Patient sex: M
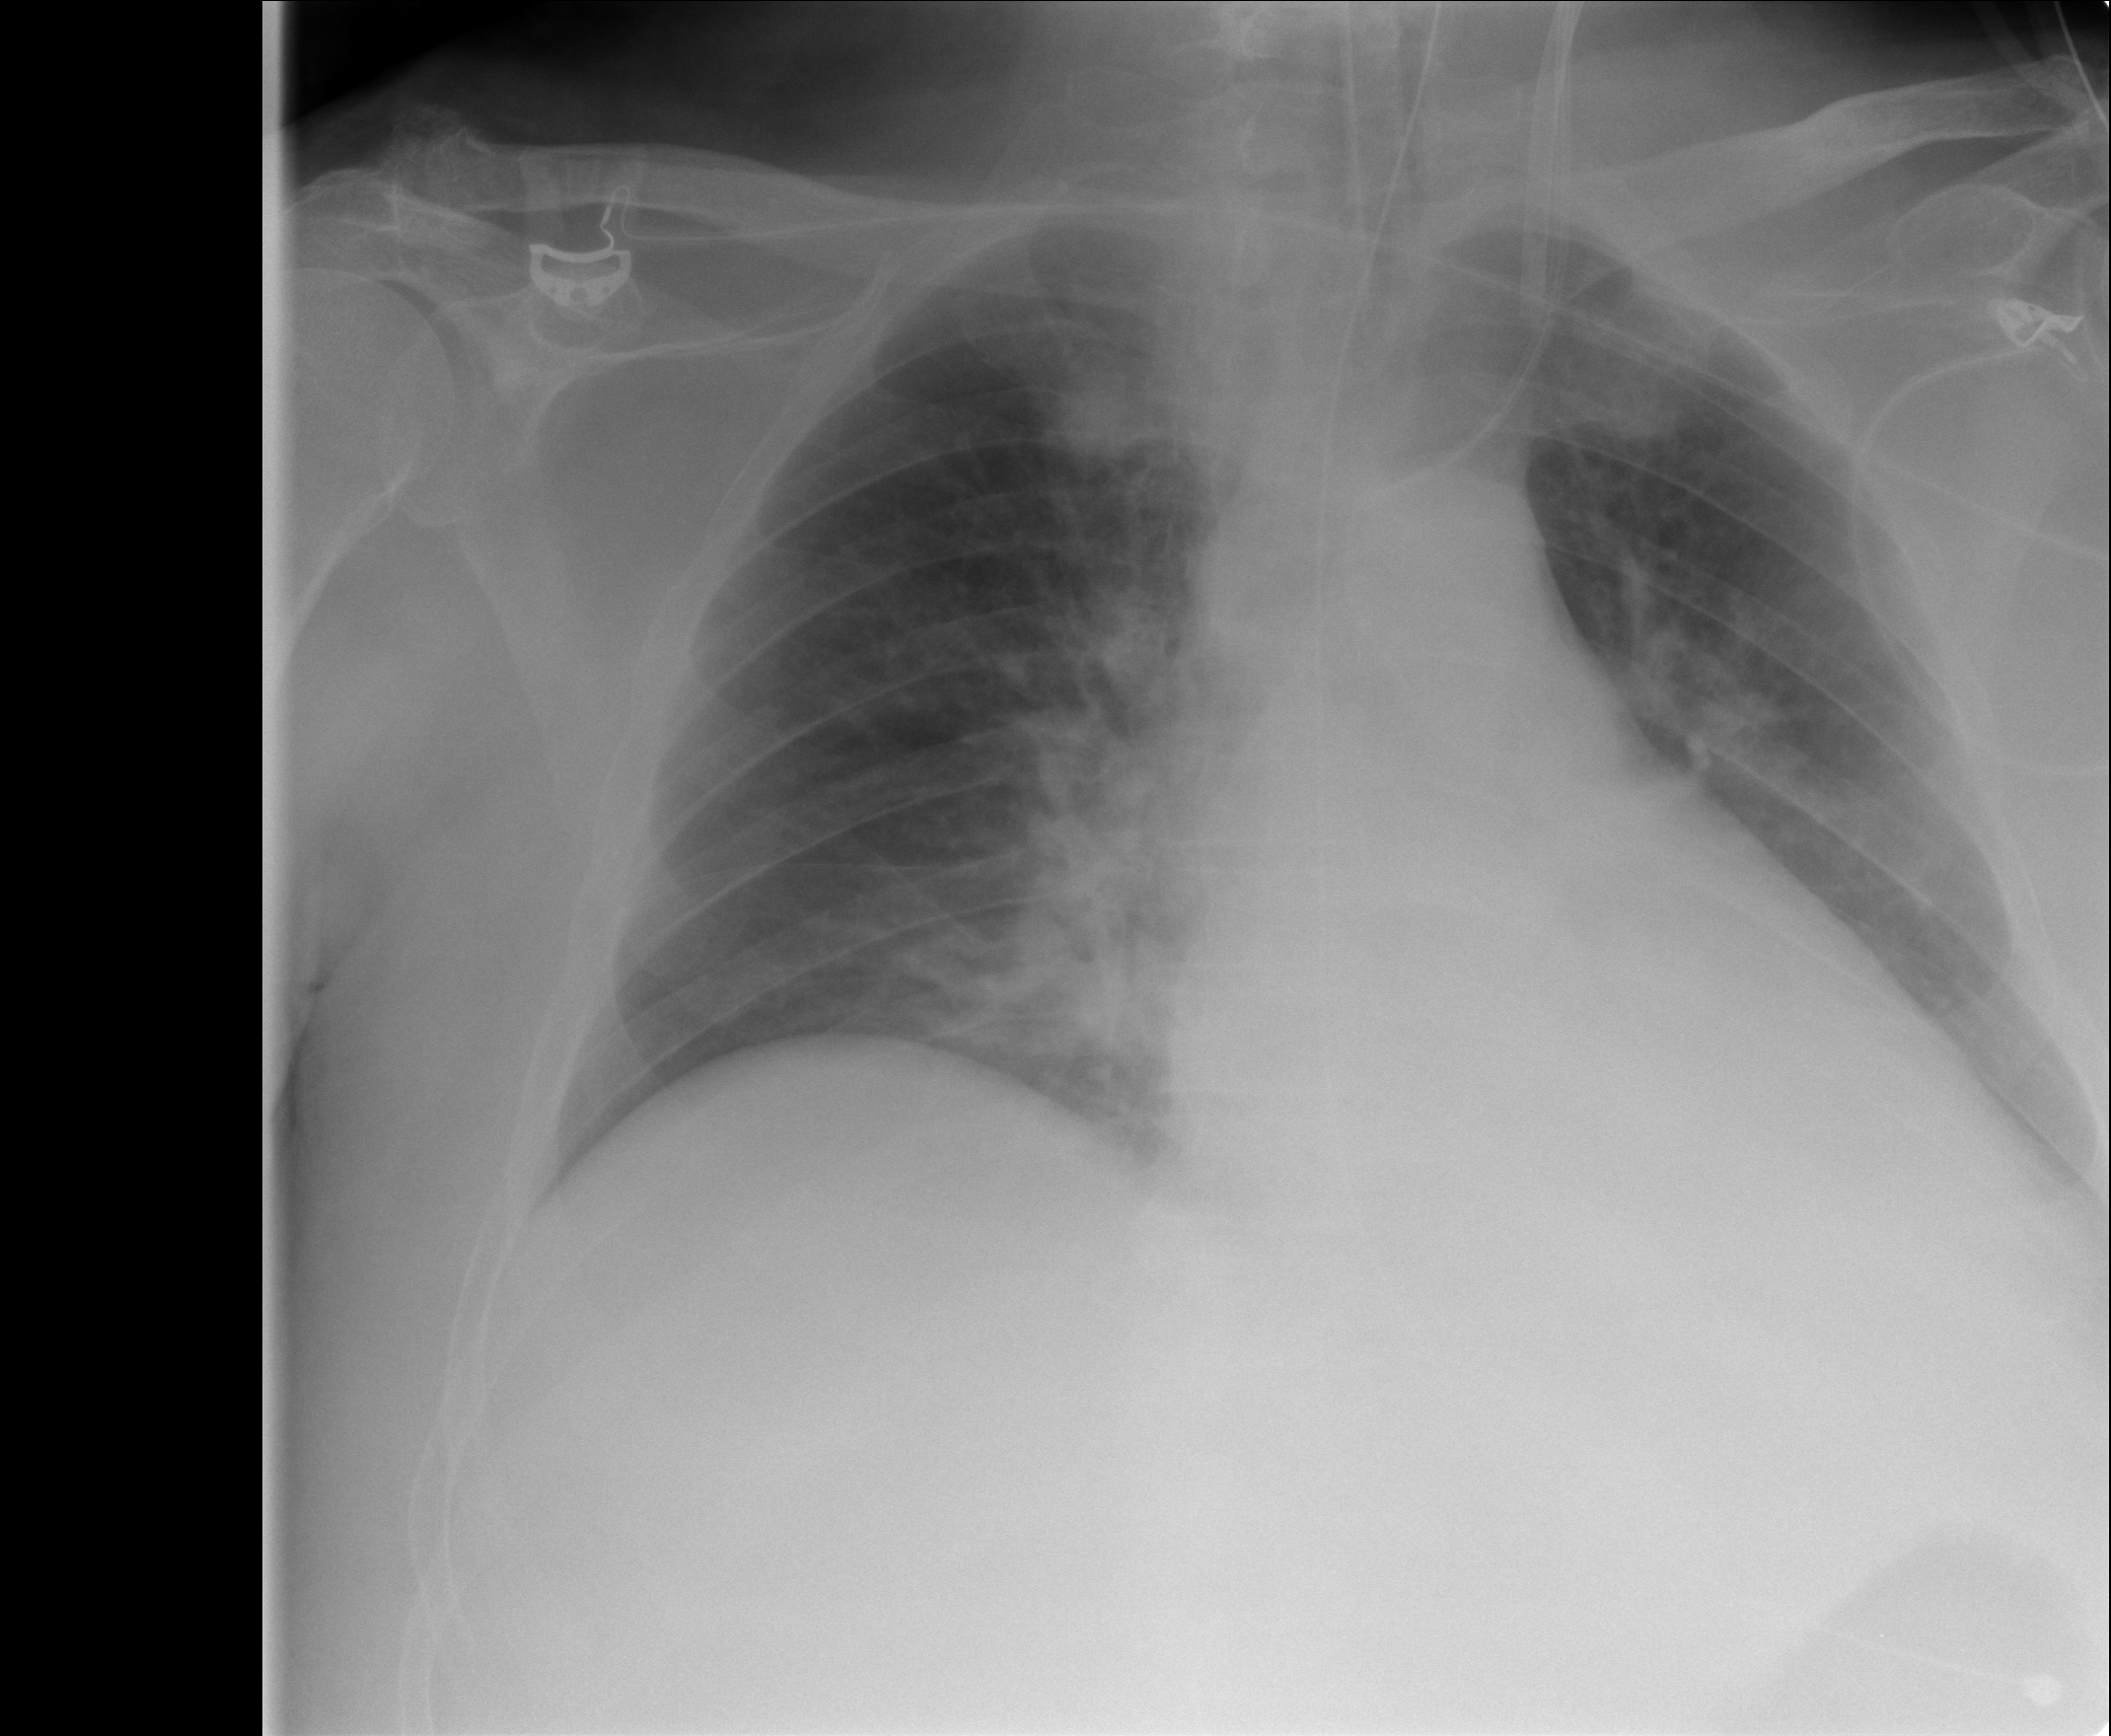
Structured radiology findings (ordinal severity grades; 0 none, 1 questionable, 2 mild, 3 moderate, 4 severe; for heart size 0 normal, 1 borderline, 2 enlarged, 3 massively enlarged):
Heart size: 2
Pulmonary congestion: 2
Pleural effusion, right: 0
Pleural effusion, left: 2
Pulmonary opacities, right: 0
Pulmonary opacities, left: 0
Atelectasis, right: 0
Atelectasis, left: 2